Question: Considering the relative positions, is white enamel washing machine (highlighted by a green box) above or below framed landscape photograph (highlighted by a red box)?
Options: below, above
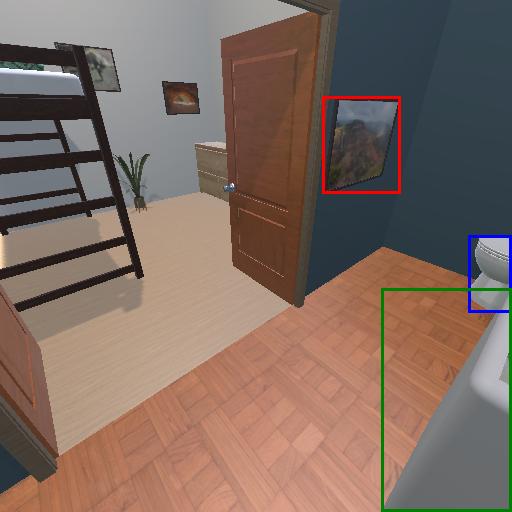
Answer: below